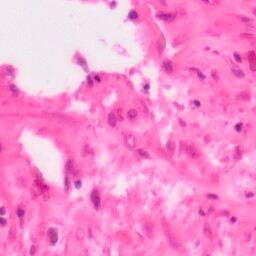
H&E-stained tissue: Colon